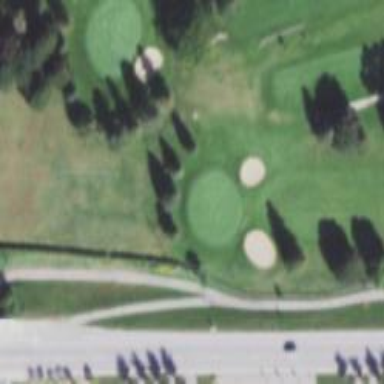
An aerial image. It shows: Golf hole for the sport of golf.